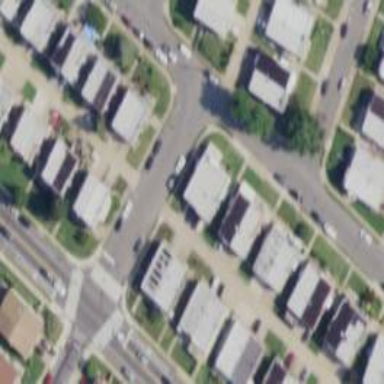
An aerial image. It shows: Alley classified as service road.